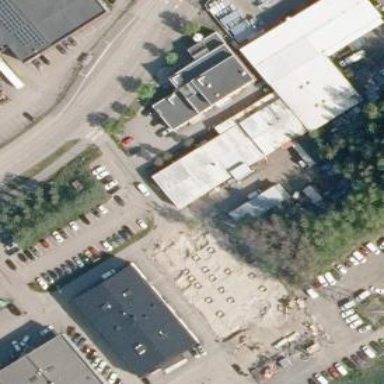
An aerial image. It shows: Industrial building.